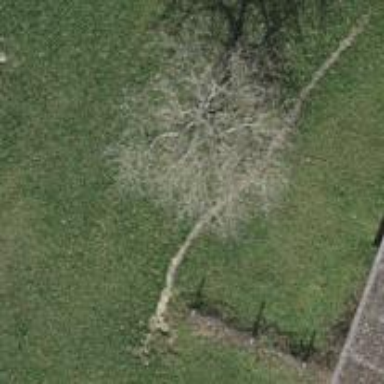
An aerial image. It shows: Single tag "natural: tree."